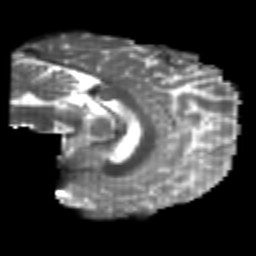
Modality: T2w
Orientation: sagittal
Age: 22
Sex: male
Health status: healthy
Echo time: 0.074 s